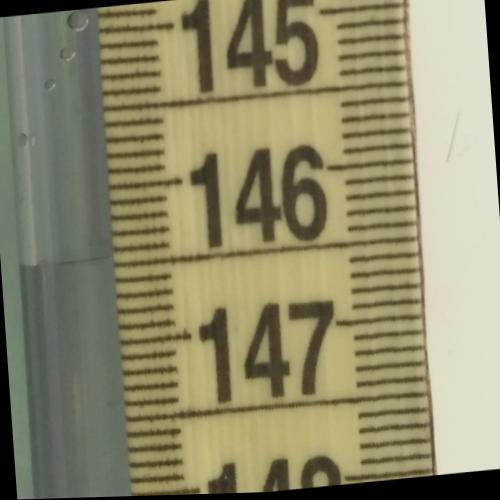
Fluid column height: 146.4 cm